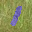
Label: 1